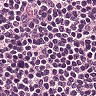
Metastatic tissue present: no